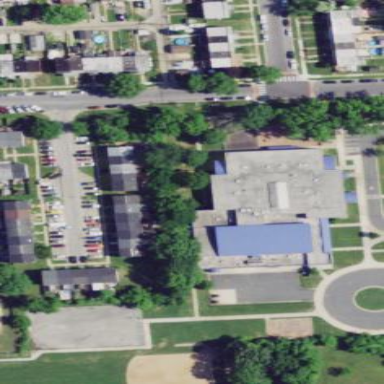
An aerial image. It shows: School building.